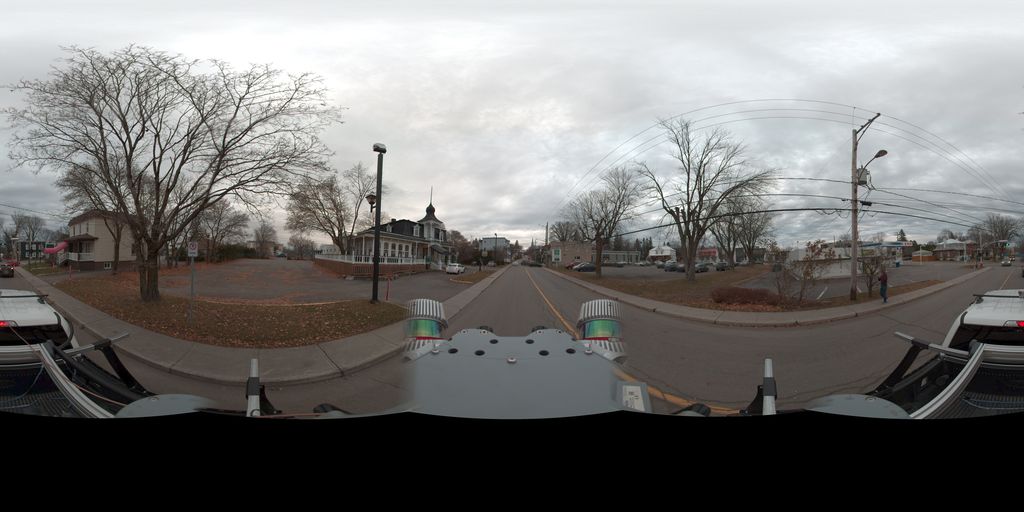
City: quebec_city